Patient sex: M
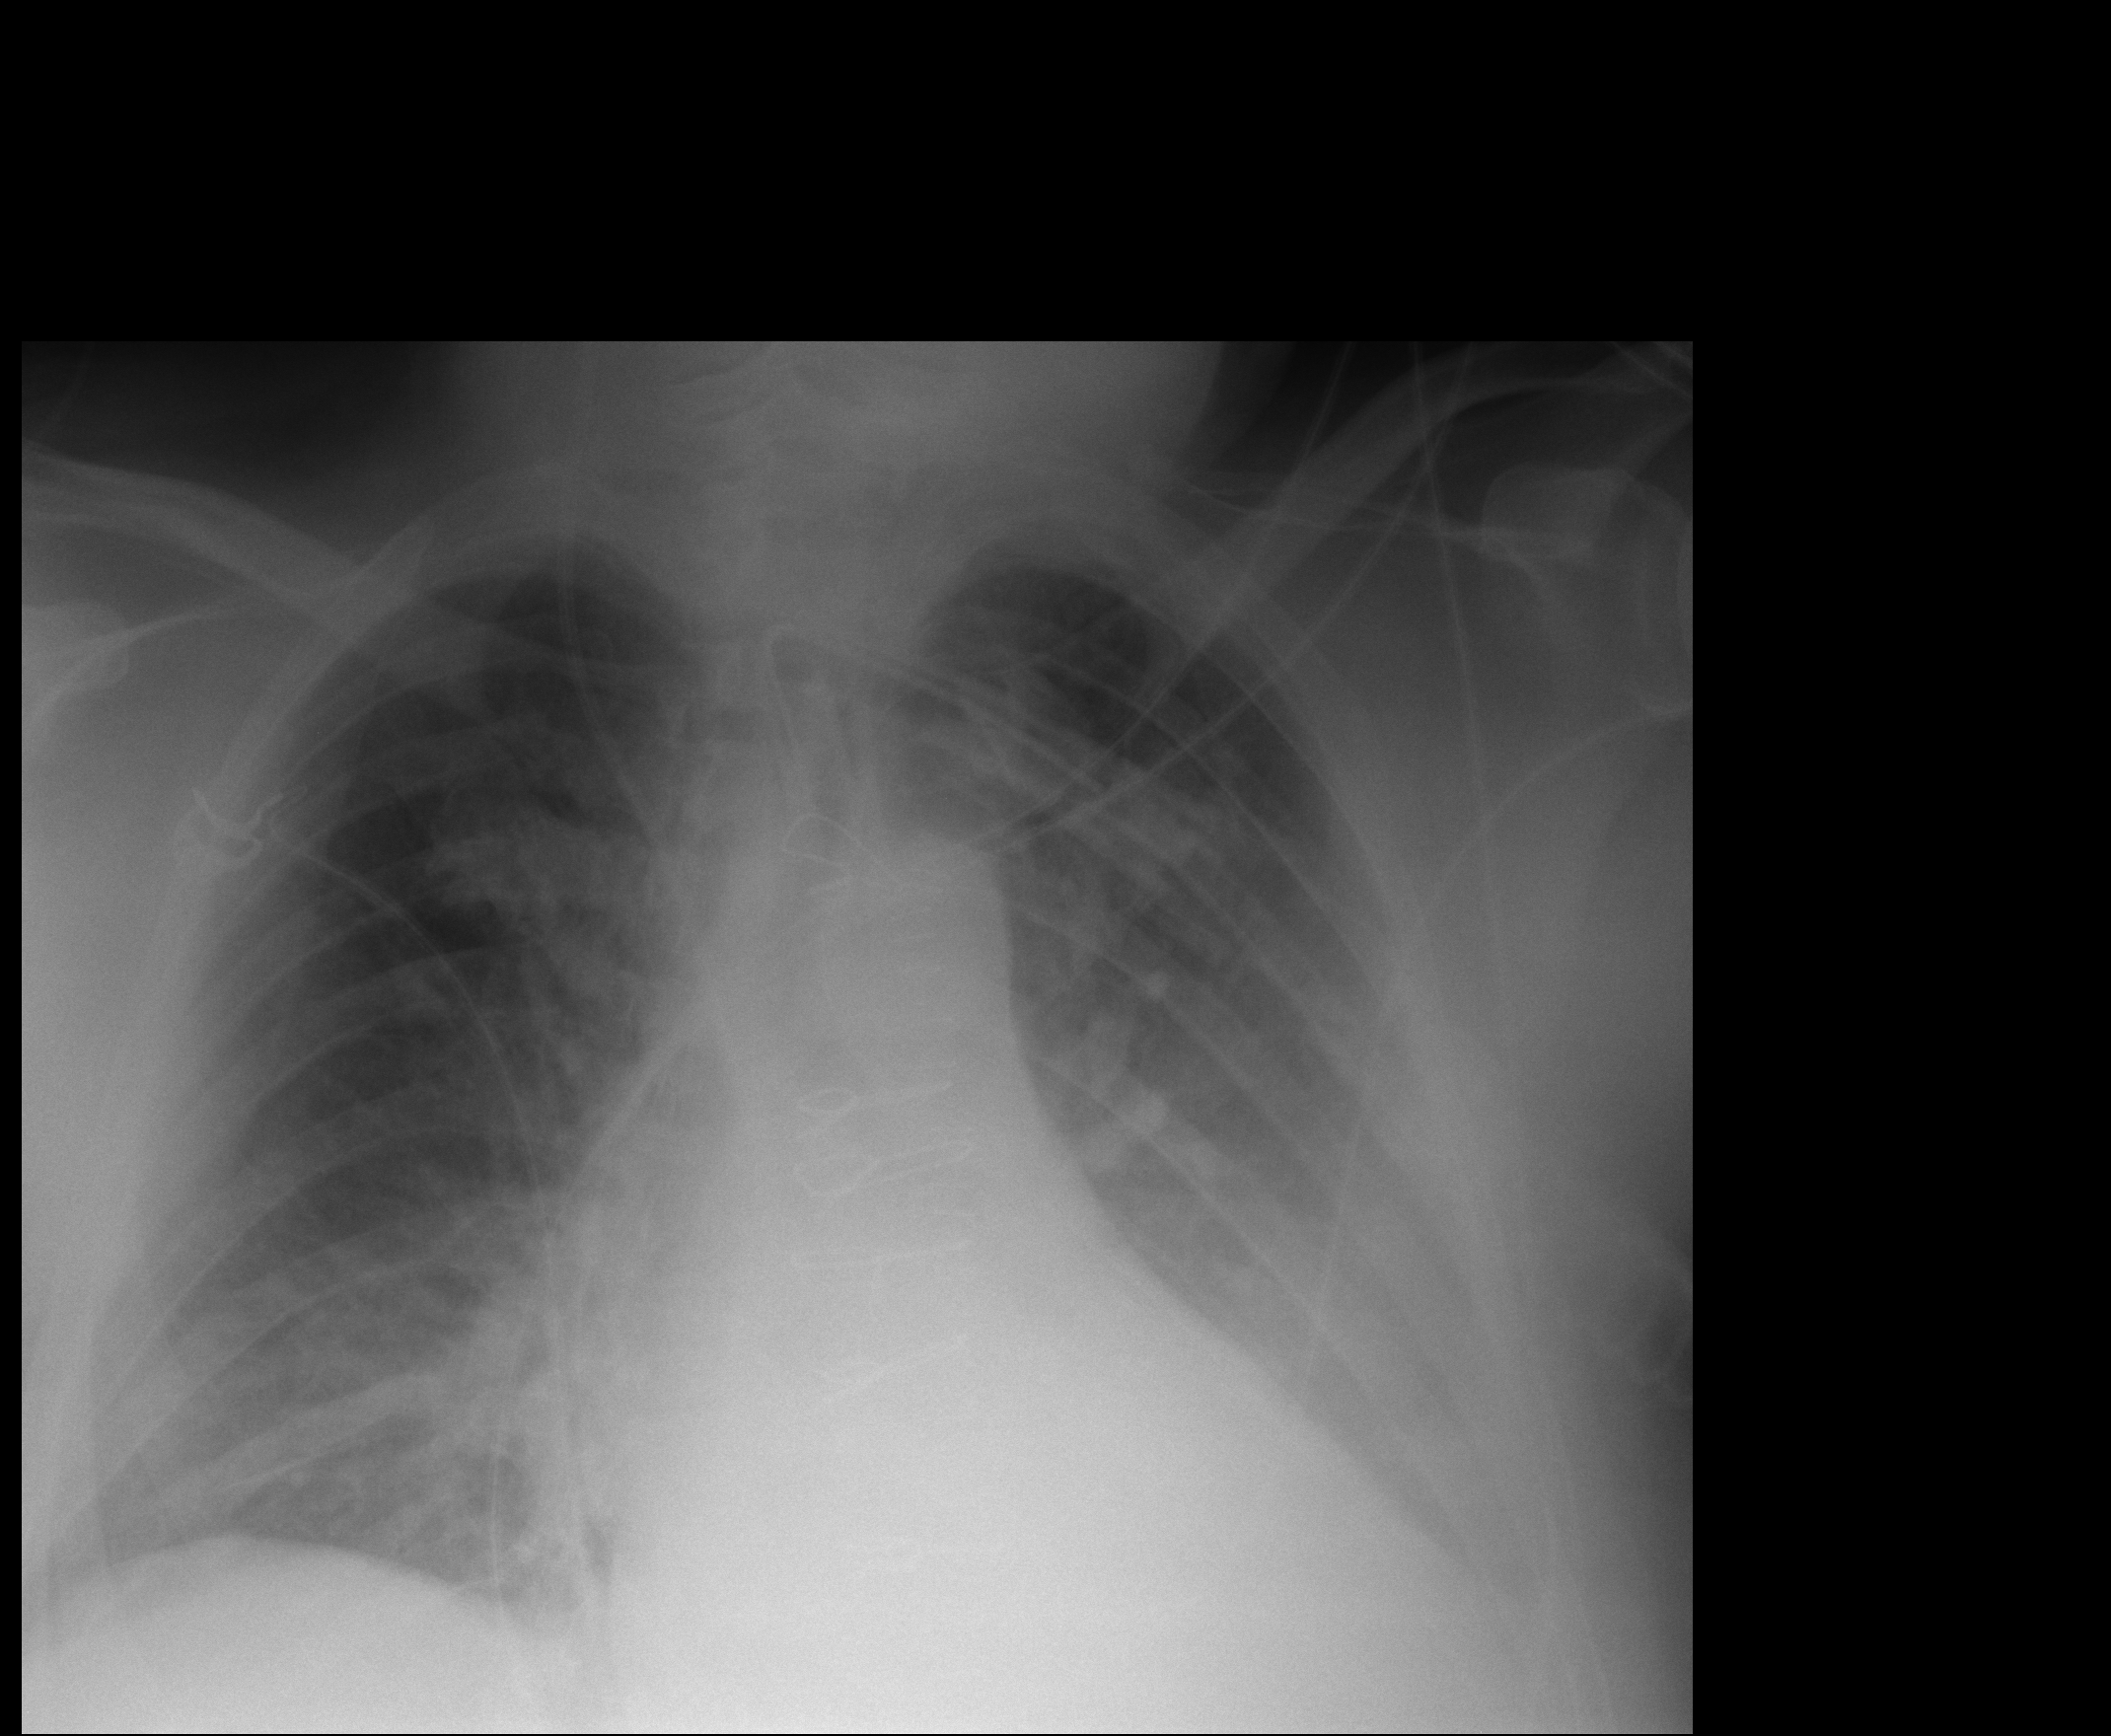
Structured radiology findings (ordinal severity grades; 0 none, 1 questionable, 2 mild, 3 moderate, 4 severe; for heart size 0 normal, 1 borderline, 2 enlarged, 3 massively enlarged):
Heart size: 0
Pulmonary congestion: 2
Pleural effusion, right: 1
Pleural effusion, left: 2
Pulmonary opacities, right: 0
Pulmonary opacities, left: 0
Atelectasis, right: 1
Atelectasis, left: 2